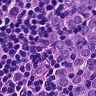
Metastatic tissue present: yes